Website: crate-barrel
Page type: billing-address
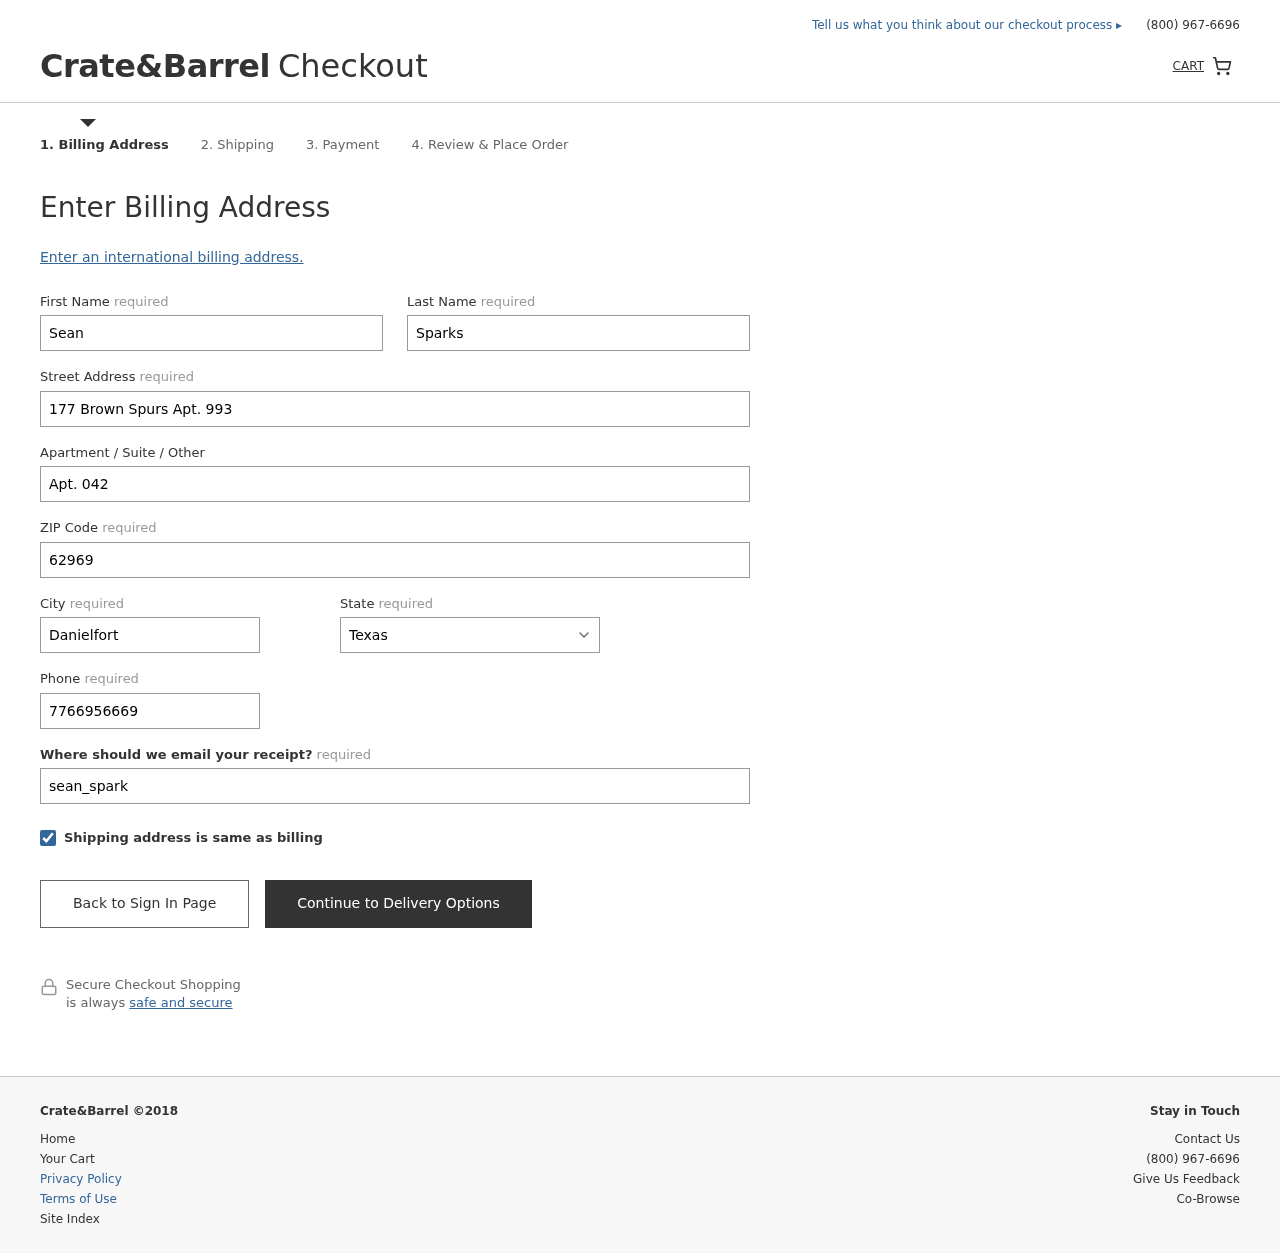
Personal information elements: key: PII_STATE
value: Texas
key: PII_FIRSTNAME
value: Sean
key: PII_LASTNAME
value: Sparks
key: PII_STREET
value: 177 Brown Spurs Apt. 993
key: PII_STREET2
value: Apt. 042
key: PII_POSTCODE
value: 62969
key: PII_CITY
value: Danielfort
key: PII_PHONE
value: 7766956669
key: PII_EMAIL
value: sean_sparks@gmail.com